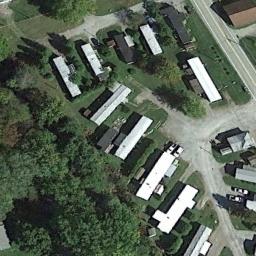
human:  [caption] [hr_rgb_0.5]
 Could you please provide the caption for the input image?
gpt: The mobile home park is on the grass next to some trees .

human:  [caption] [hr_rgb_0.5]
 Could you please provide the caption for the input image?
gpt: The mobile home park has some mobile homes and a grove of trees is also in the mobile home park .

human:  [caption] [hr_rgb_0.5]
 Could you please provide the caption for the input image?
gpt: Many trees are beside the mobile home park .

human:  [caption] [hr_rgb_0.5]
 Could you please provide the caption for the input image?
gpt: Behind the mobile homes park is a wood .

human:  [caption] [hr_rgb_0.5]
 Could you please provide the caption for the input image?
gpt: There are some white buildings and green trees on the mobile home park .